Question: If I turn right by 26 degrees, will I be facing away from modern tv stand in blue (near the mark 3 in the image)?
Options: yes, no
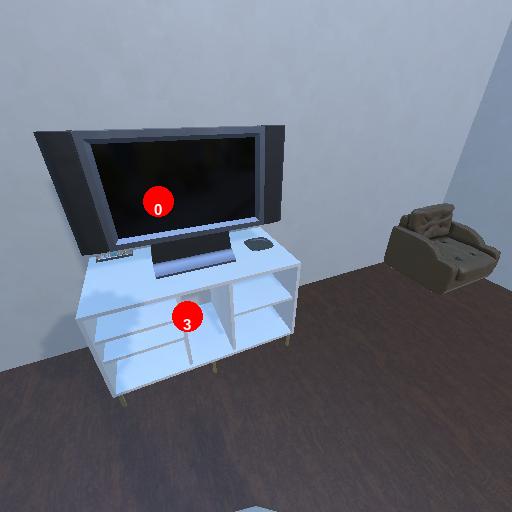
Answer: yes